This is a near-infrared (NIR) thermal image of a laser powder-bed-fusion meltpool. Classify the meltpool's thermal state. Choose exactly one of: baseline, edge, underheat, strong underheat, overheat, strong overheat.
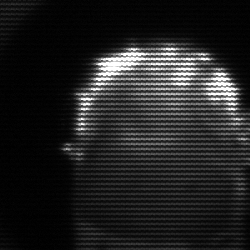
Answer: baseline